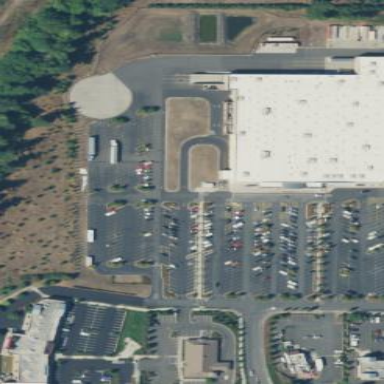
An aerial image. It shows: Retail area.